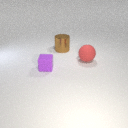
large brown metal cylinder to the left of large red rubber sphere